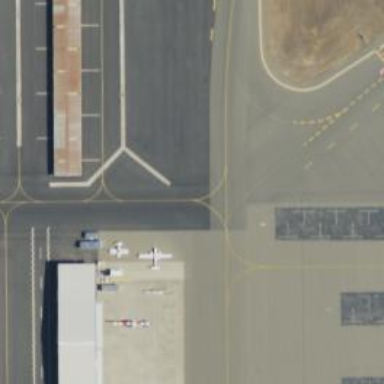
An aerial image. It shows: Image of taxiway at airport.